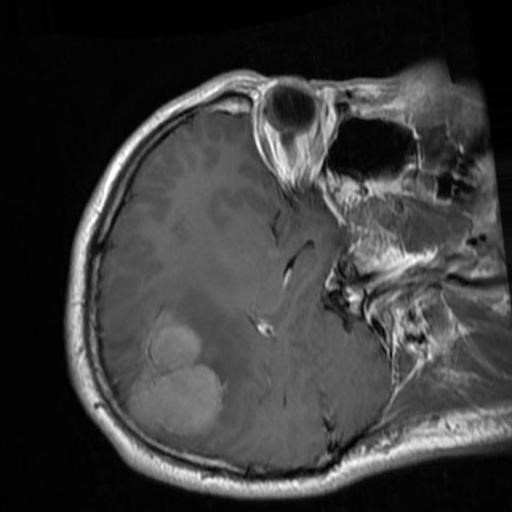
Label: brain_menin